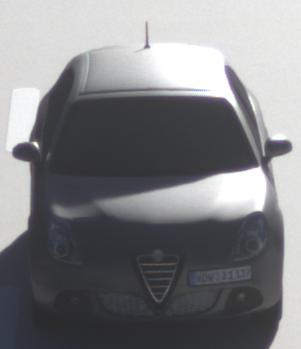
Make: Alfa Romeo
Model: Giulietta 1.4 TB 16V
Detailed model: Giulietta (940)
Model produced from: 2010/05
Model produced until: 2013/03
Doors: 5
Color: gray
Road condition: dry road
Daytime: morning or afternoon
Contrast: high contrast